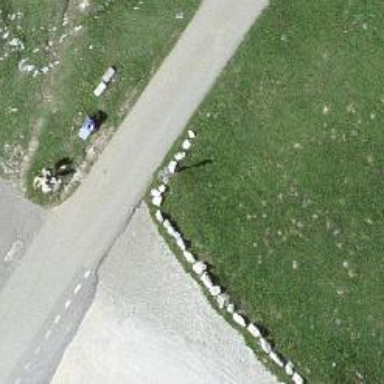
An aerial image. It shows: Block barrier.